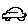
Label: car